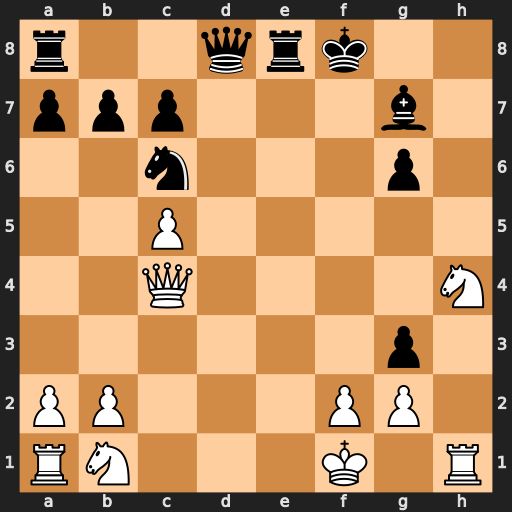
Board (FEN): r2qrk2/ppp3b1/2n3p1/2P5/2Q4N/6p1/PP3PP1/RN3K1R
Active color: w
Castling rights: -
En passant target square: -
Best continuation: Nxg6#